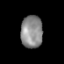
Tissue: prostate
Cell type: Endothelial cells
Senescence score: 0.3506
Nuclear area (px): 691
Mean DAPI intensity: 139.543